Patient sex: F
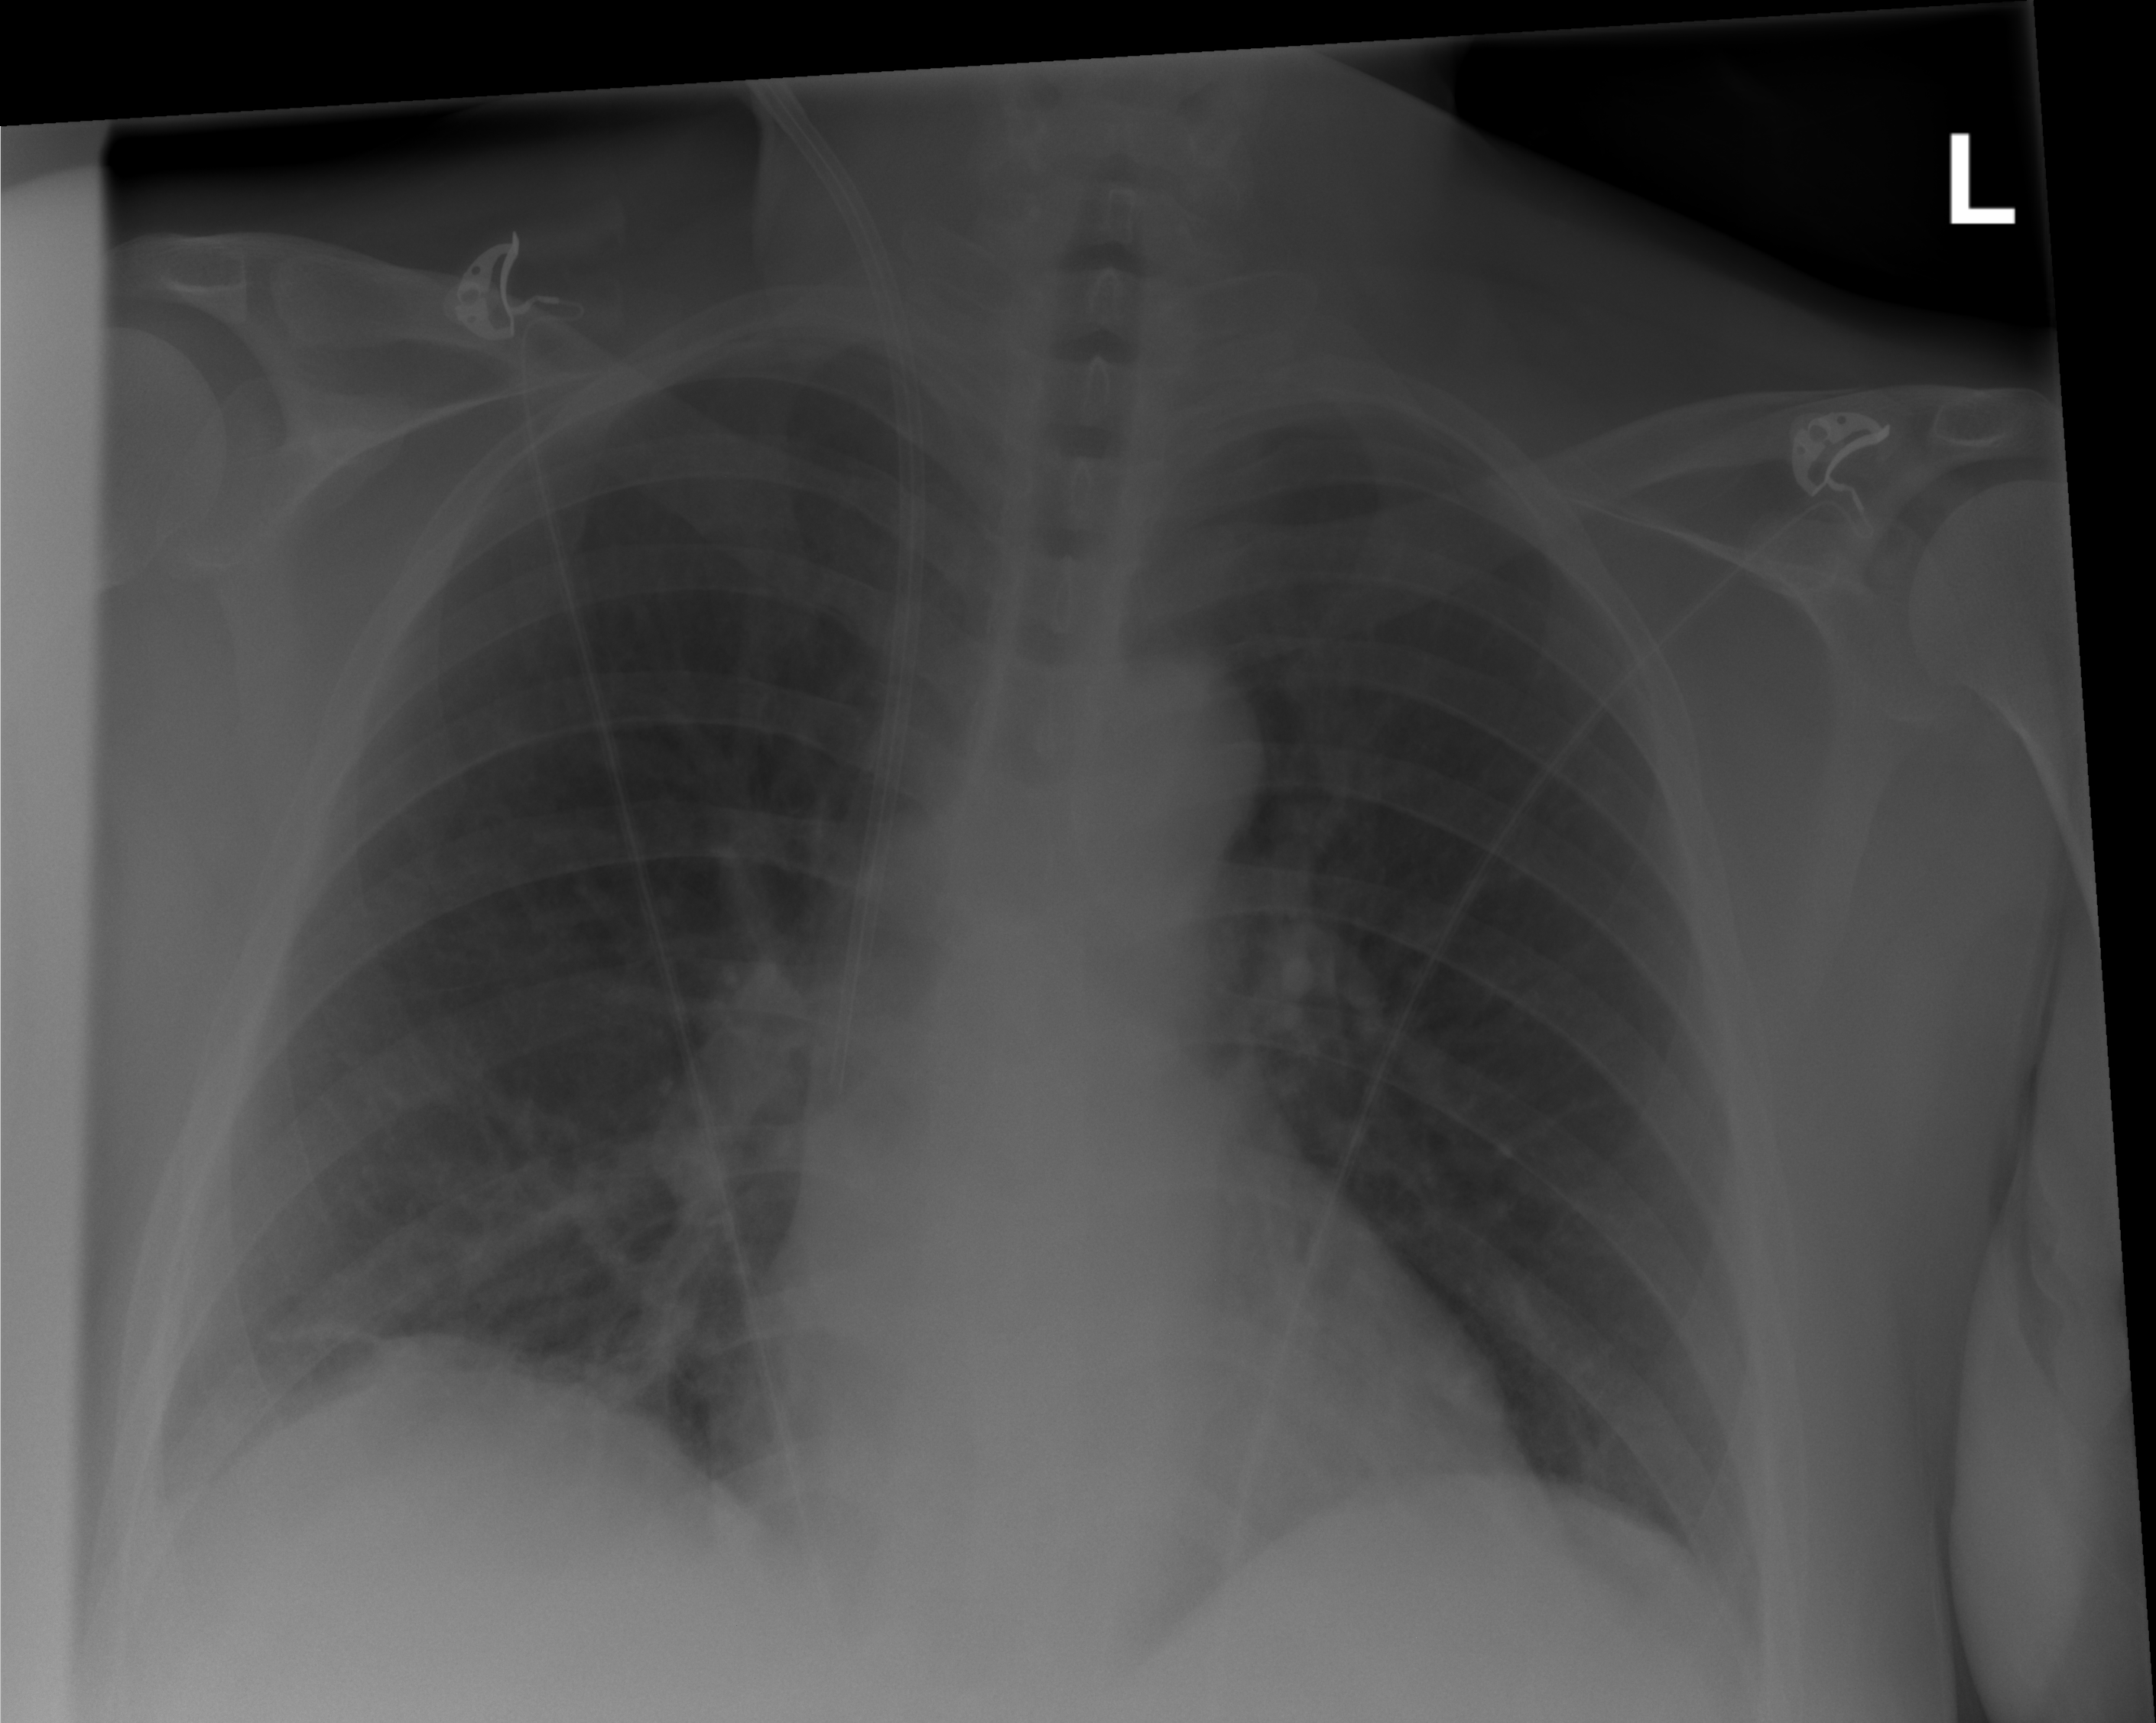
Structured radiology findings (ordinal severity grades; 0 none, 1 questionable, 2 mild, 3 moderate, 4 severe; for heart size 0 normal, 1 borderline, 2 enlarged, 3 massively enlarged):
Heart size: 0
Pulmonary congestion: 0
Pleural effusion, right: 1
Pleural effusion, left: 0
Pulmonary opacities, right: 0
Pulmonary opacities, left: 0
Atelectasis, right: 1
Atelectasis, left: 0